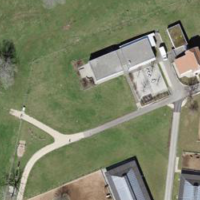
EUNIS habitat code: 55
Species observed at this site:
Dipsacus fullonum
Acer pseudoplatanus
Campanula trachelium